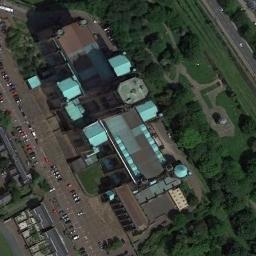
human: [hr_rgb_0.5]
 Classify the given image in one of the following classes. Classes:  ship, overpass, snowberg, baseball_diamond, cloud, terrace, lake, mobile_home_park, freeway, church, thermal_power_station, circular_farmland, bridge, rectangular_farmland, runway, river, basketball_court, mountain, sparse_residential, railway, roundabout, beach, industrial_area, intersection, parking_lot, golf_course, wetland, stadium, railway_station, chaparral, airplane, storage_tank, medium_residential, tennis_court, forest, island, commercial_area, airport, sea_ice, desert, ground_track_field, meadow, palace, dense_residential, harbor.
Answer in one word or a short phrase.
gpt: church